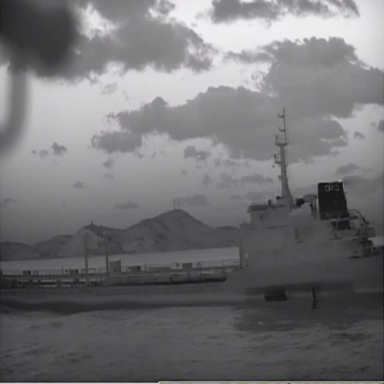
There is a liner in the infrared image.